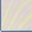
Piece: xx